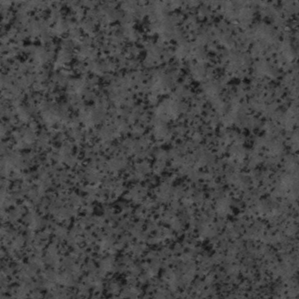
Label: frost